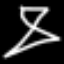
Label: hourglass